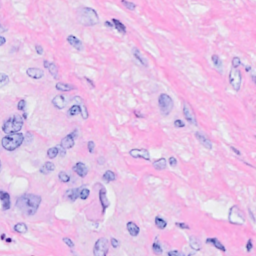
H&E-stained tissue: Breast